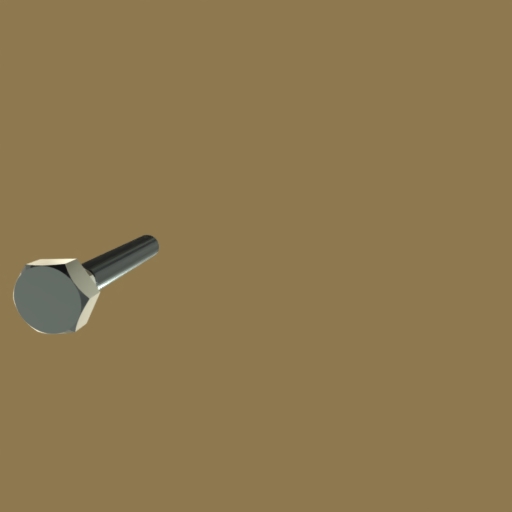
Label: bolt